Chest X-ray:
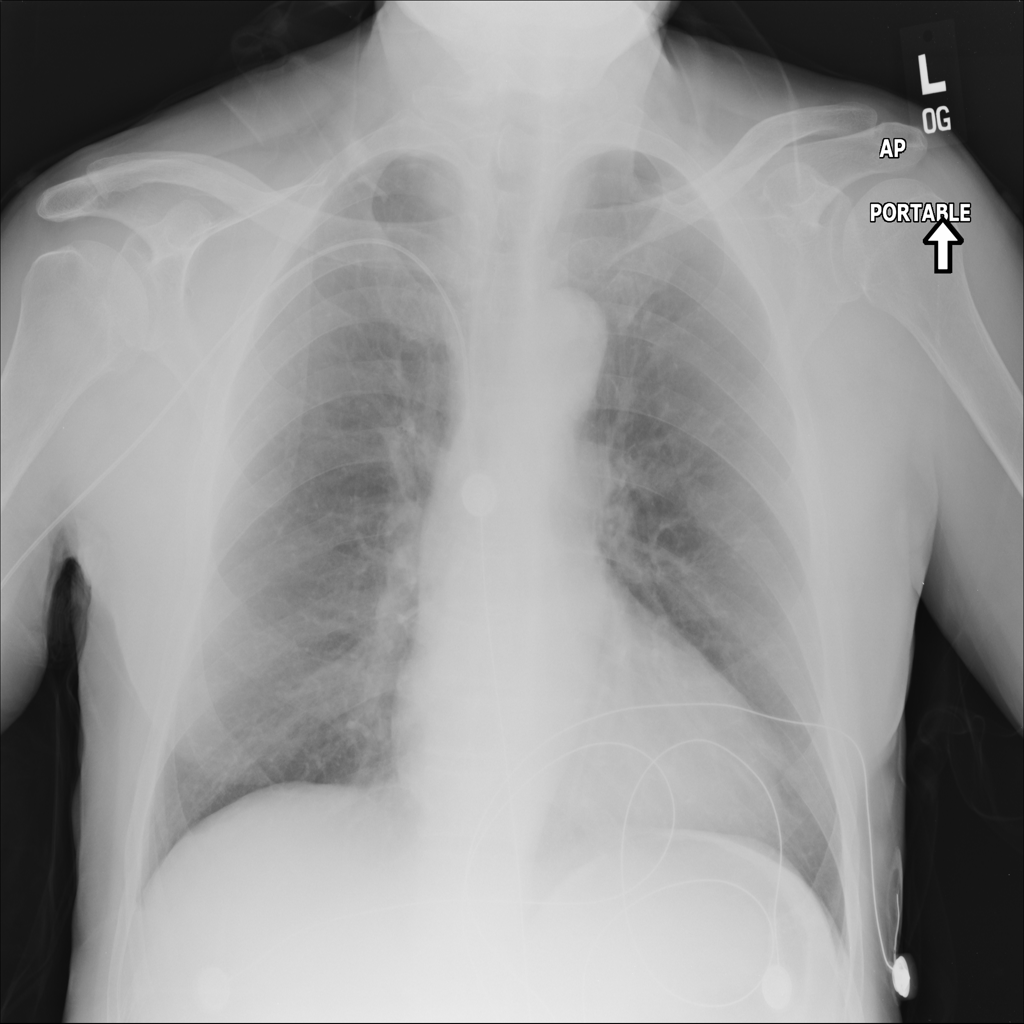
No abnormal finding: yes